Question: I have to write this query and I think I need some help.
I'm using CodeIgniter (last version) with Mysql.
I have this small table "events" with the folowing structure:

And what I want to do is to for each 'venue_id' select 2 events.
The outcome of the query would be something like:
'''
Venue_id number 1 : event1, event 2
venue_id number 2 : event 5, event 6
'''
In other words, and just to be clear. I need to select 2 events per club.
I'm trying something like:
'''
SELECT * FROM ('events') GROUP BY 'venue_id' LIMIT 2
'''
But I need to group by and limit by 'venue_id'
Is there a way to do this only by sql query, or should I count on php to work around it ?
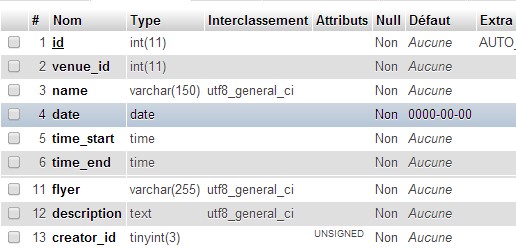
Answer: If you just want the event id, then use 'group_concat()' and 'substring_index()':
'''
select e.venue_id, substring_index(group_concat(e.id), ',', 2)
from events e
group by e.venue_id;
'''
If you want the full records for two venues, I'd take this approach:
'''
select e.*
from events e join
(select venue_id, min(id) as minid, max(id) as maxid
from events
group by venue_id
) v
on e.venue_id = v.venue_id and
(e.id = minid or e.id = maxid);
'''
EDIT:
The following is one way to get up to "n" events for a given venue:
'''
select e.*
from events e
where n >= (select count(*)
from events e2
where e2.venue_id = e.venue_id and
e2.id <= e.id
);
'''